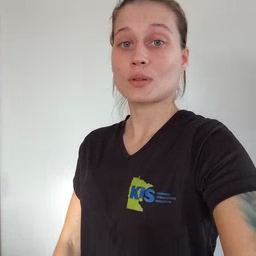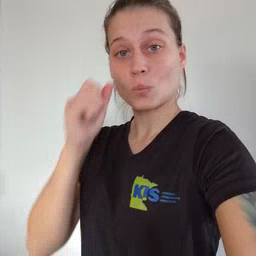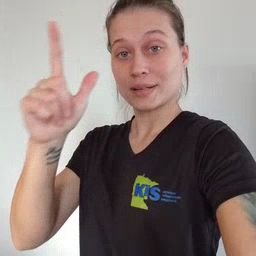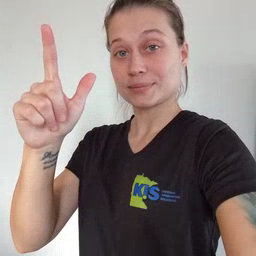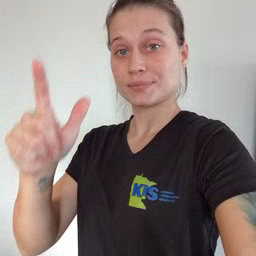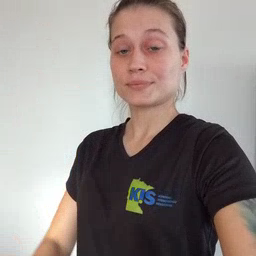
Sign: wake